Aerial crown-view tile of a tropical tree (Barro Colorado Island, Panama), acquired 20241014:
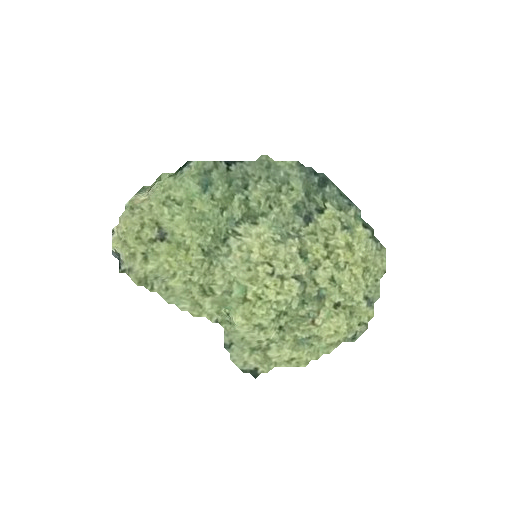
Species: Alseis blackiana
GBIF accepted scientific name: Alseis blackiana
Crown area: 63.097 m²